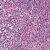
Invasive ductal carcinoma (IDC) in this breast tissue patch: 1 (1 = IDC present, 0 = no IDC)